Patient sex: M
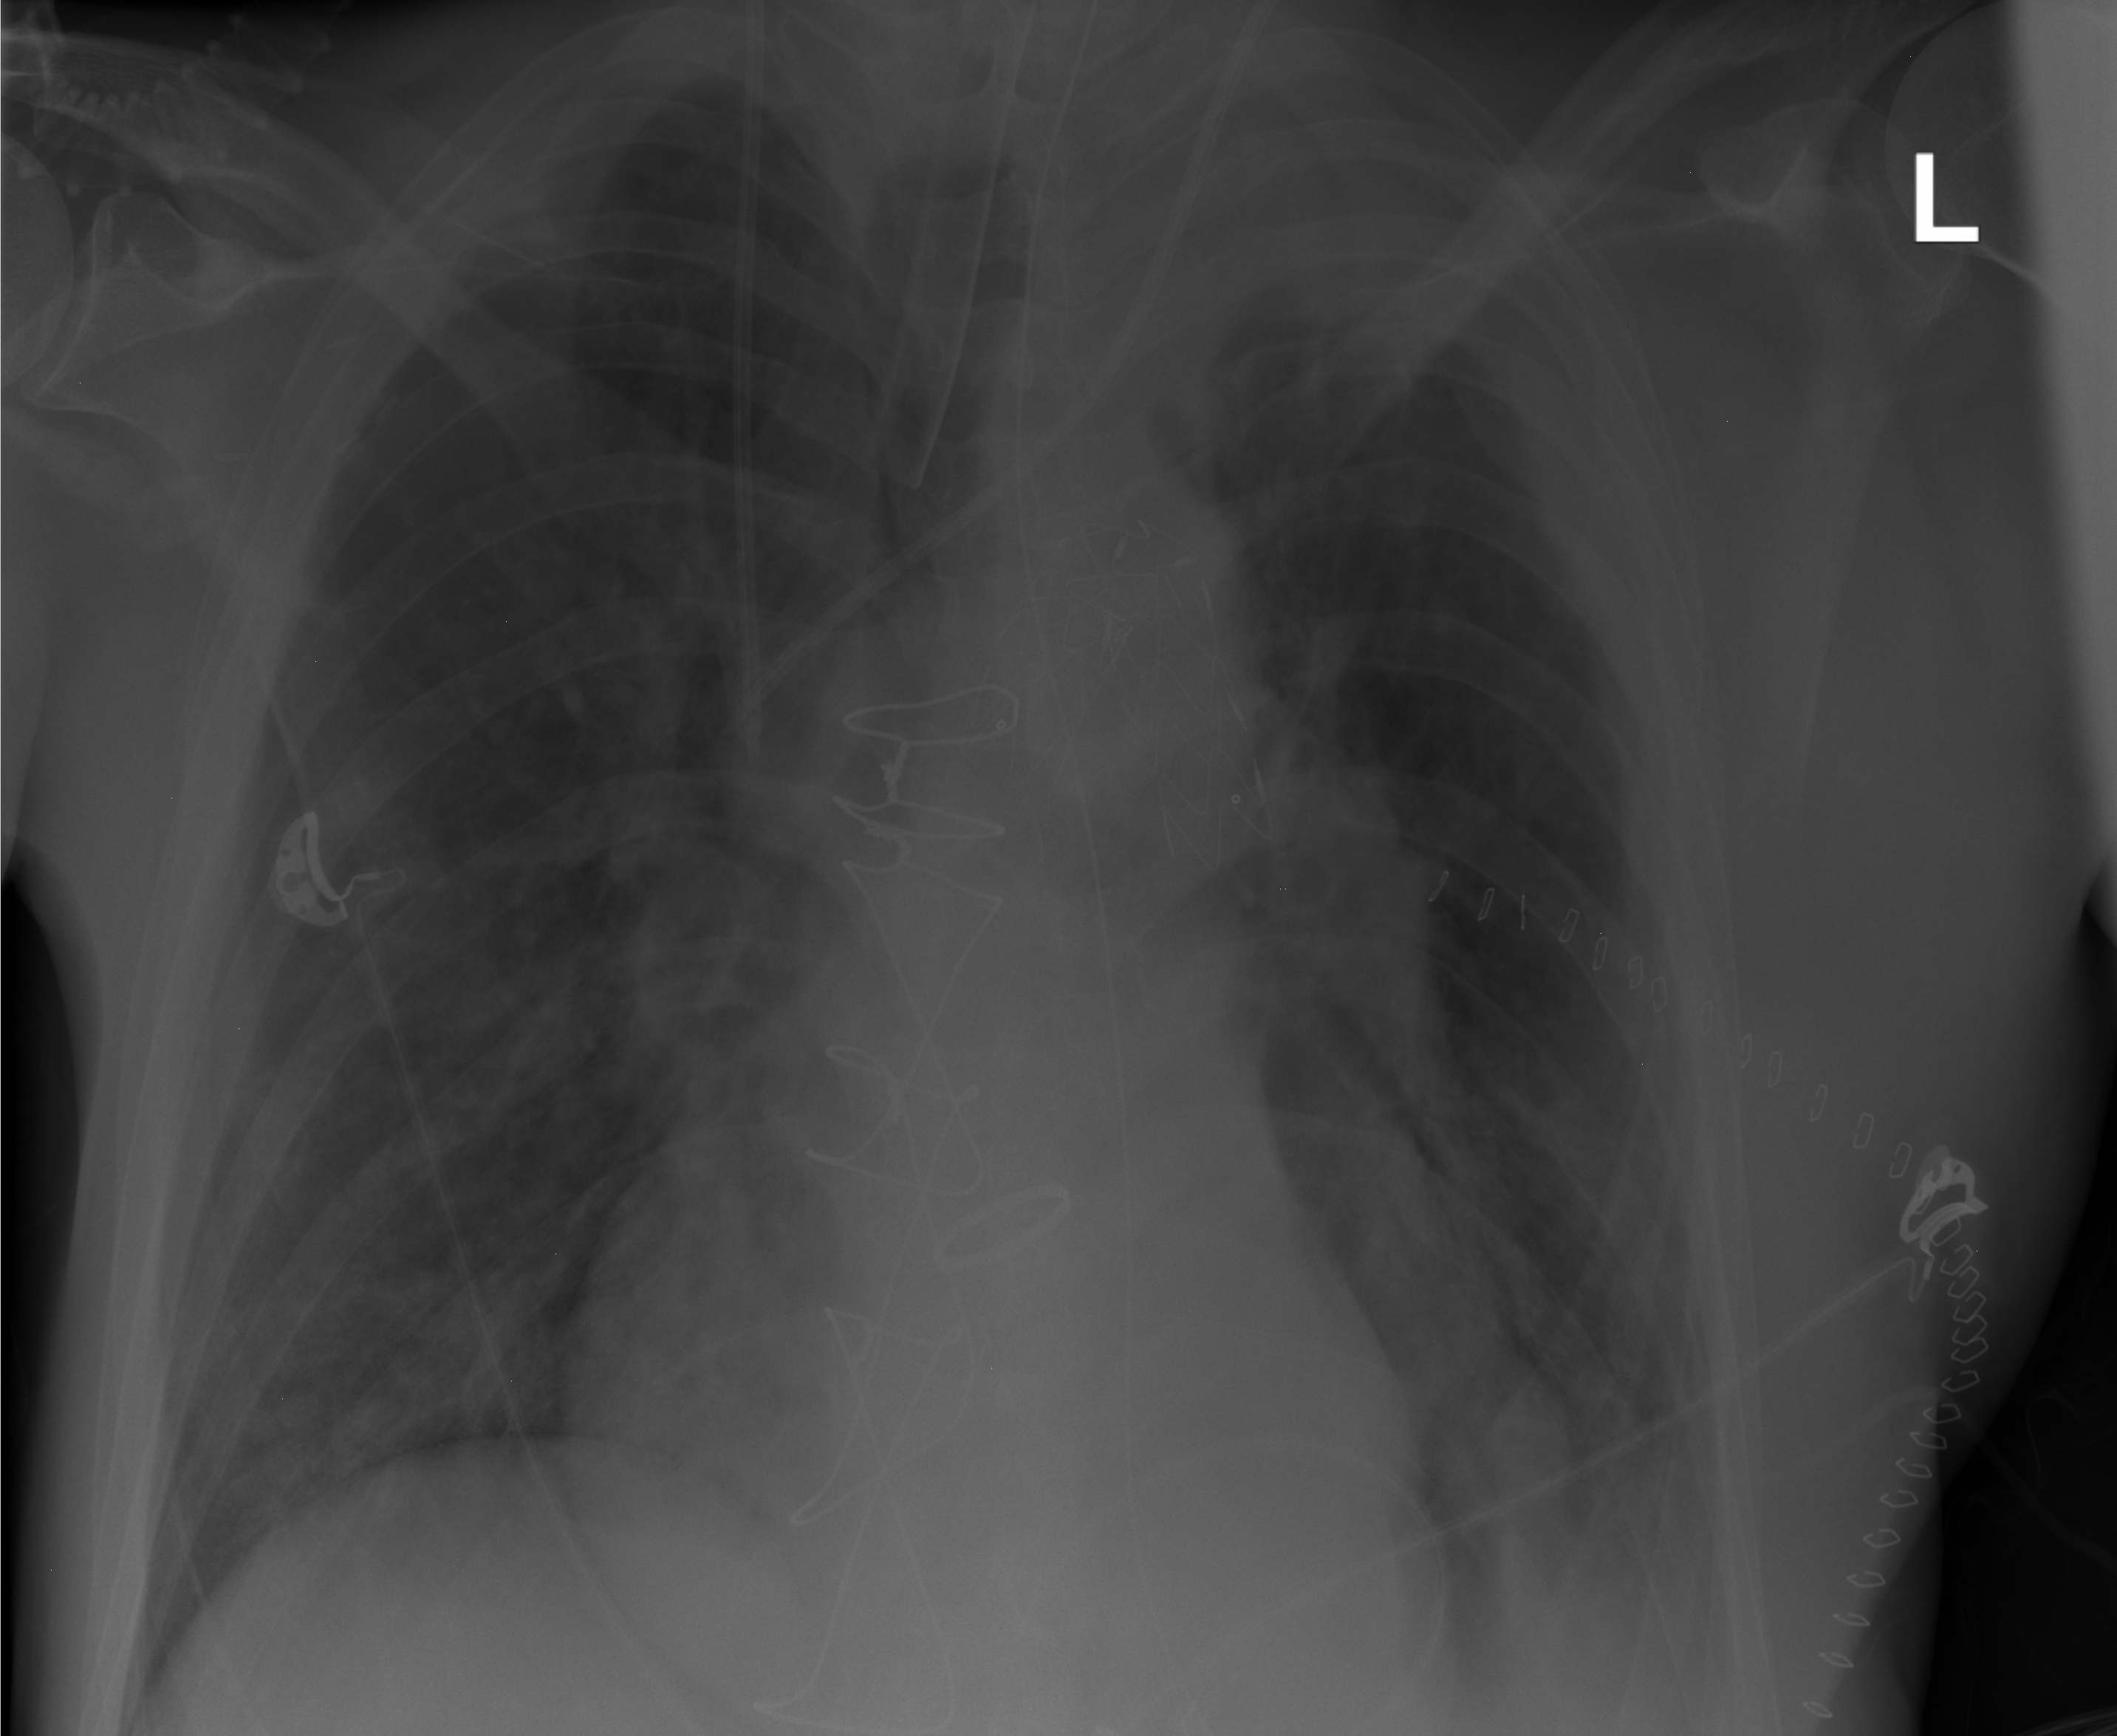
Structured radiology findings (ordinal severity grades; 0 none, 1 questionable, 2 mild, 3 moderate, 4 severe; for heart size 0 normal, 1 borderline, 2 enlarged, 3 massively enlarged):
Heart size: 2
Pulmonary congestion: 2
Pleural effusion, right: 0
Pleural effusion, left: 3
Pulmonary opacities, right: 3
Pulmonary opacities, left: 3
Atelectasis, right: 2
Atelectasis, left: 2